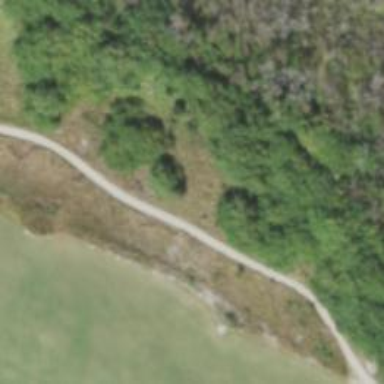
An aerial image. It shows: Path for both roads and golfers.